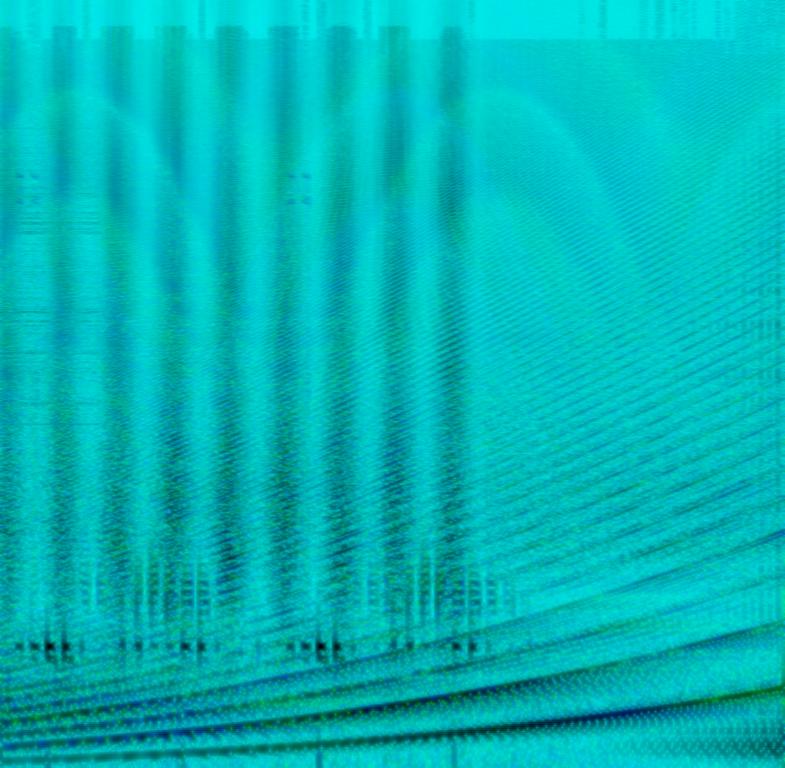
This song contains a synth riser sound than a male voice sample that was pitched very low and starts to say a phrase before the beat hits in with a fast digital drum and bass groove along with an aggressive synth bass sound. A synth lead sound is playing a melody creating a countermelody to the bass. This song may be playing while doing extreme sports.